Question: I have the following file structure

And in content.php i have the following JS code
'''
var file = "http://2sense.net/blog/posts/my-second-post.md"
var opts = {
basePath: "http://2sense.net/blog/posts/",
container: 'epiceditor',
textarea: null,
basePath: 'epiceditor',
clientSideStorage: true,
localStorageName: 'epiceditor',
useNativeFullscreen: true,
parser: marked,
file: {
name: 'epiceditor',
defaultContent: '',
autoSave: 100
},
theme: {
base: '/themes/base/epiceditor.css',
preview: '/themes/preview/preview-dark.css',
editor: '/themes/editor/epic-dark.css'
},
button: {
preview: true,
fullscreen: true
},
focusOnLoad: false,
shortcut: {
modifier: 18,
fullscreen: 70,
preview: 80
},
string: {
togglePreview: 'Toggle Preview Mode',
toggleEdit: 'Toggle Edit Mode',
toggleFullscreen: 'Enter Fullscreen'
}
}
window.editor = new EpicEditor(opts);
editor.load(function () {
console.log("Editor loaded.")
});
$("#openfile").on("click", function() {
console.log("openfile");
editor.open(file);
editor.enterFullscreen();
})
'''
When i try to open the file with "editor.open(file);" does not happen anything. And I have verified that the event is triggered proprely when i press the button.
Do you have any idea how to fix this, or do you have a real example... the documentation for the API on the epiceditor website does not say so much.
Cheers
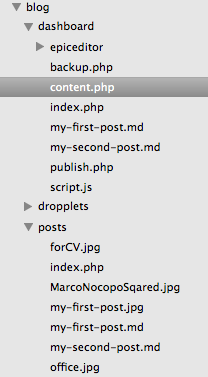
Answer: Client side JS cannot open desktop files (or, not easily or cross browser). This would be a nice feature to use with the File API, but that's not implemented. EpicEditor stores "files" in localStorage. When you do 'editor.open('foo')' you're basically doing: 'JSON.parse(localStorage['epiceditor'])['foo'].content'. This has been asked a few times, so I made a ticket to make it more clear in the docs.
<URL>
Does that help?
P.S. a pull request with docs that make sense to you are always welcome :)